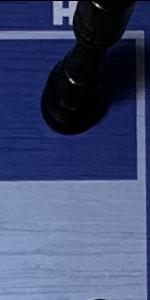
Label: Empty